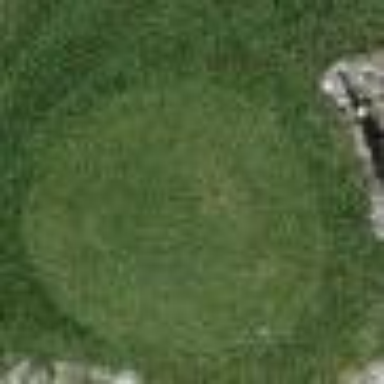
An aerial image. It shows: Grassy area designated as golf tee.